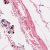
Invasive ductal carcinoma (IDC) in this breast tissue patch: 0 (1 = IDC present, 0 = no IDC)